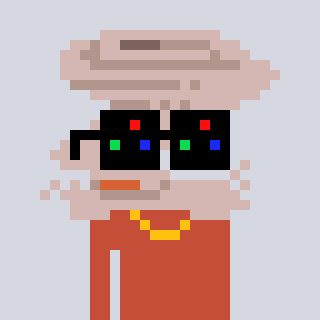
a pixel art character with square black sunglasses, a tornado-shaped head and a rust-colored body on a cool background